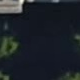
Vehicle type: Motorcycle